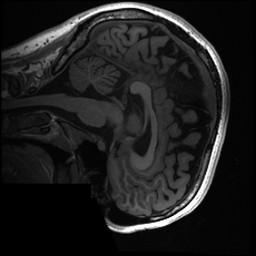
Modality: T1w
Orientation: sagittal
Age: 24
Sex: female